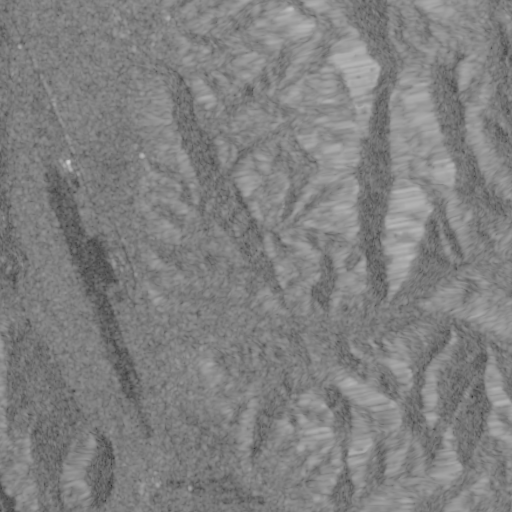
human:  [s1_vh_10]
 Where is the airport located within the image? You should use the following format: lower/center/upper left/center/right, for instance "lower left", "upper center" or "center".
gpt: The airport is located in the left of the image.
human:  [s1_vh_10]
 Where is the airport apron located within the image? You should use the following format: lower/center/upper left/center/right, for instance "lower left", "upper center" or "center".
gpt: The airport apron is located in the center left of the image.
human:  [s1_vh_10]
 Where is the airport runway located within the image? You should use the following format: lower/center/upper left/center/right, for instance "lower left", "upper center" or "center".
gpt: The airport runway is located in the lower left of the image.
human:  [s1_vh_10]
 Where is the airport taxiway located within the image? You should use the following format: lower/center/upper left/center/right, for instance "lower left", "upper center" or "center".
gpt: The airport taxiway is located in the center left of the image.
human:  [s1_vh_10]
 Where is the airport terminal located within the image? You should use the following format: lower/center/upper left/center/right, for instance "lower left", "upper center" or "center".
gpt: The airport terminal is located in the center left of the image.
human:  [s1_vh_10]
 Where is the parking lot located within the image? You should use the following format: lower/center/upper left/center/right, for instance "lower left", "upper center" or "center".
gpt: There is no parking lot in the image.

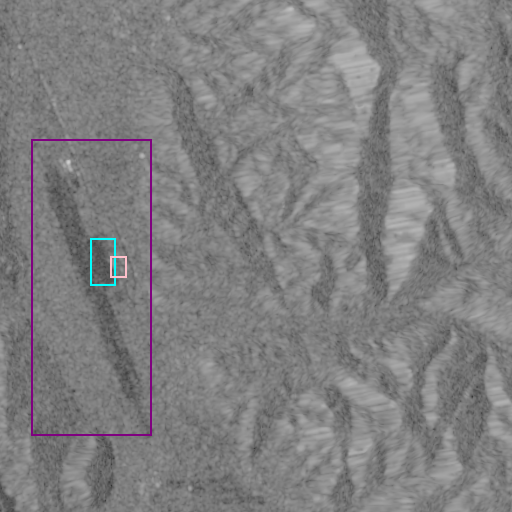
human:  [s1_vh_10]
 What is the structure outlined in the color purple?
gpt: The structure outlined in purple is an airport.
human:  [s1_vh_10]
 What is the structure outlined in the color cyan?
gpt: The structure outlined in cyan is an airport apron.
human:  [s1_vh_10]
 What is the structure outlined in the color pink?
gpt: The structure outlined in pink is an airport terminal.
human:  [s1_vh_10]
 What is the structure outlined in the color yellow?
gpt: There is no yellow outline.